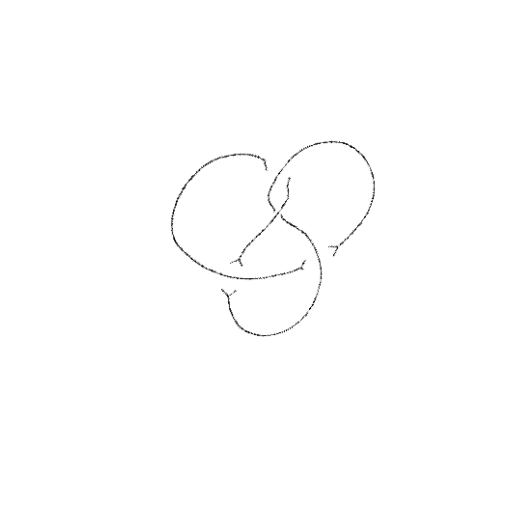
Crossing number: 4